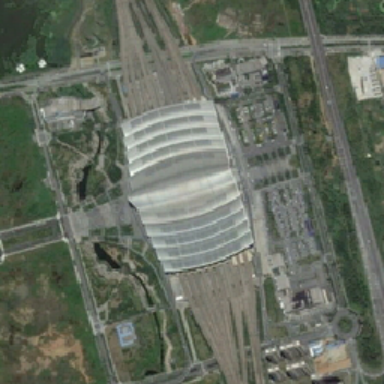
The railway station is built in a spectacular and vast area .